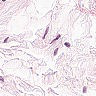
Metastatic tissue present: no